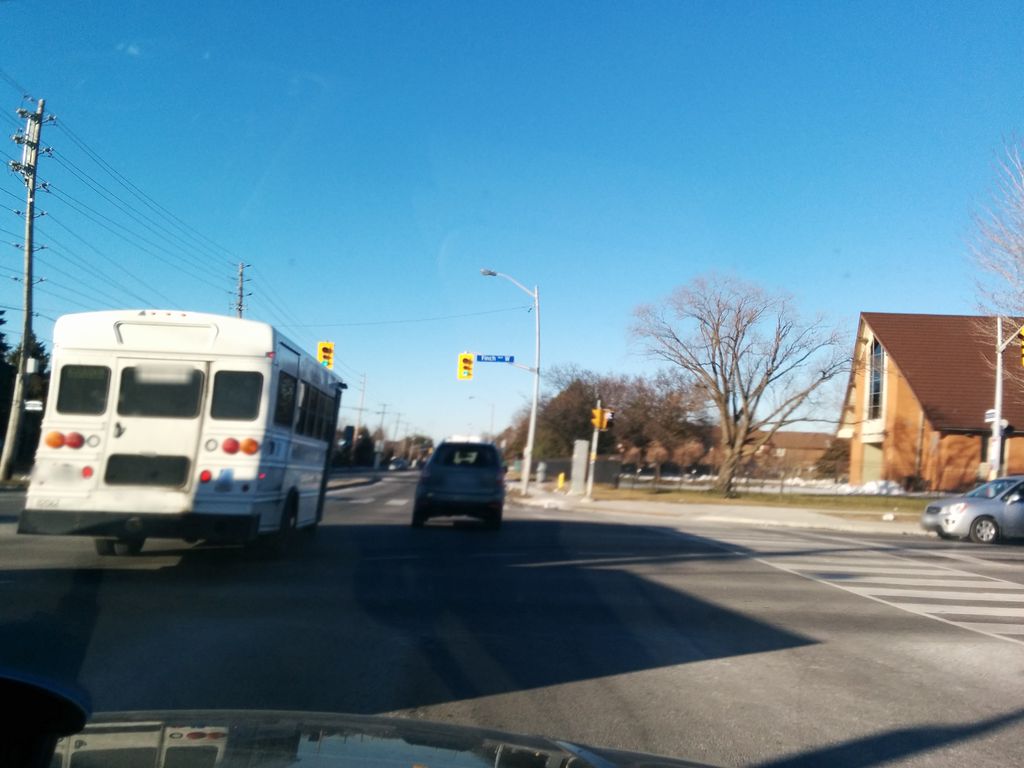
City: toronto